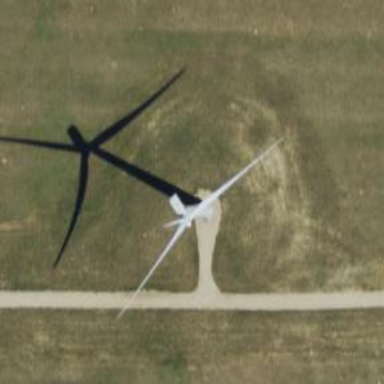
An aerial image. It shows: Wind generator powered by horizontal axis wind turbine.